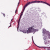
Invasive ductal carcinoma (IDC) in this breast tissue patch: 0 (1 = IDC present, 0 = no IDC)